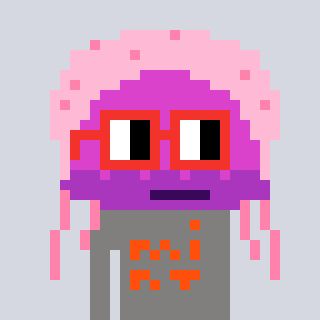
a pixel art character with square red glasses, a jellyfish-shaped head and a bluegrey-colored body on a cool background